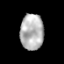
Tissue: prostate
Cell type: T cells
Senescence score: 0.2497
Nuclear area (px): 819
Mean DAPI intensity: 181.244